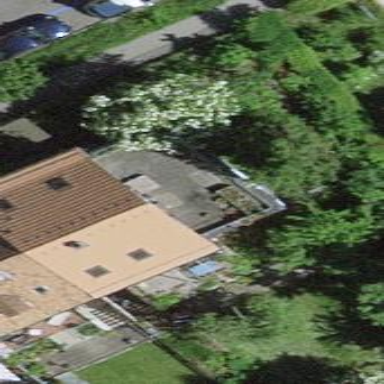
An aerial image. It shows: Terrace building.